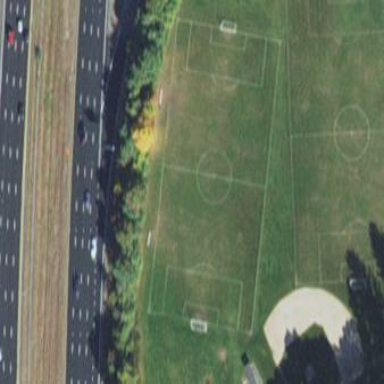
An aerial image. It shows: Soccer pitch for outdoor sports and leisure activities.